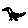
Label: bird